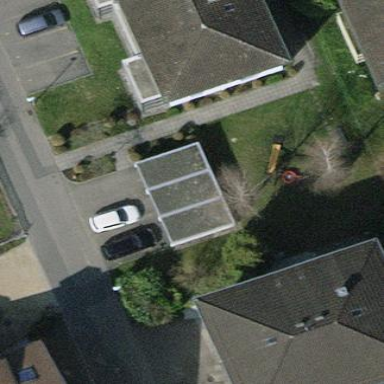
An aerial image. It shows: Group of garages.